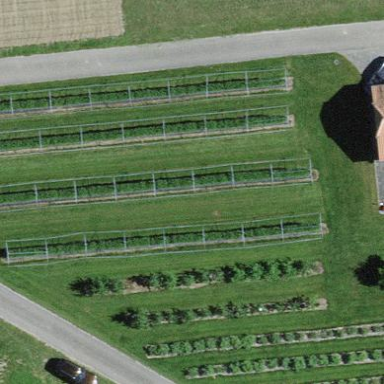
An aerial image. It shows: Orchard.